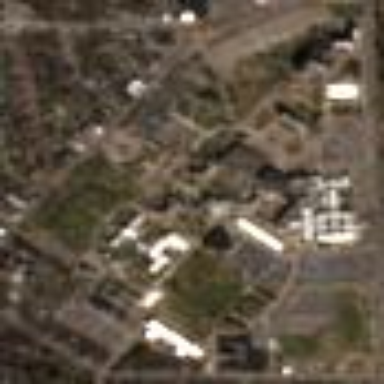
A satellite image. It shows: University.